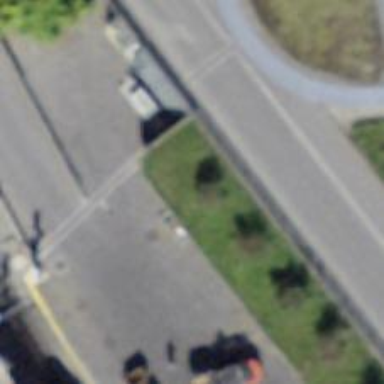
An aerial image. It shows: Recycling center.